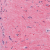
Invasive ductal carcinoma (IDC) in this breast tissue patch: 0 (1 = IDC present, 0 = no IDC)